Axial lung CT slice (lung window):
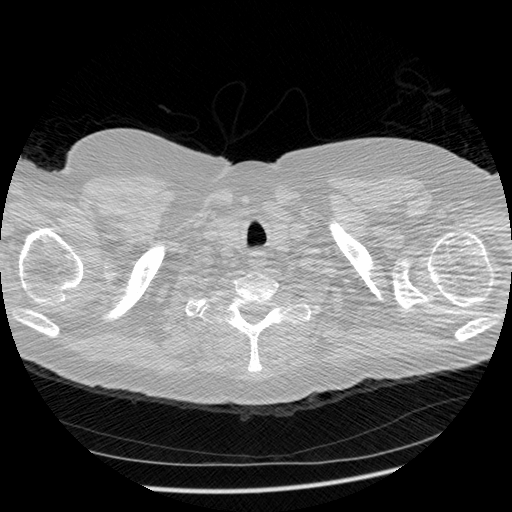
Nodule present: no